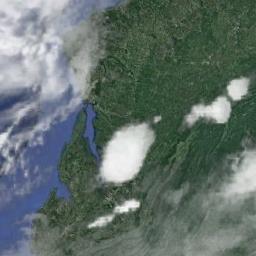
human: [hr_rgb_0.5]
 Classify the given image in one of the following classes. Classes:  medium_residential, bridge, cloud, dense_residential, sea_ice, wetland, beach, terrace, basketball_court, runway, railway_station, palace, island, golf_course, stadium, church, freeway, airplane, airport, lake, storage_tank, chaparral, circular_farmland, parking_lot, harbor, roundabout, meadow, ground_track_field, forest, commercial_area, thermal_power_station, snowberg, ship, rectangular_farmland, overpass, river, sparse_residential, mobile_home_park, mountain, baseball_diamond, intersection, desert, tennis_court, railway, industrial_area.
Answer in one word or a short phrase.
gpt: cloud